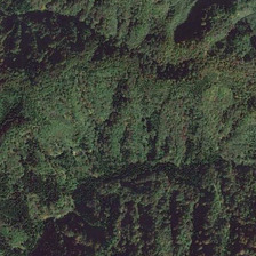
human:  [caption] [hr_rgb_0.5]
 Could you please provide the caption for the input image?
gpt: Here is a forest covered hill.

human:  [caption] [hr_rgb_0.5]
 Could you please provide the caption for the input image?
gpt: this lush green forest totally covered up these hills .

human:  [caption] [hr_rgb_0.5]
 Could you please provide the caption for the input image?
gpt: This is the hill covered with woods.

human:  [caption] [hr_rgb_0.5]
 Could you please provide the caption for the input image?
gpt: Three dark green traces are in the forest.

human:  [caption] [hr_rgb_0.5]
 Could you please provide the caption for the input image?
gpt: There are two dark green marks in the forest.